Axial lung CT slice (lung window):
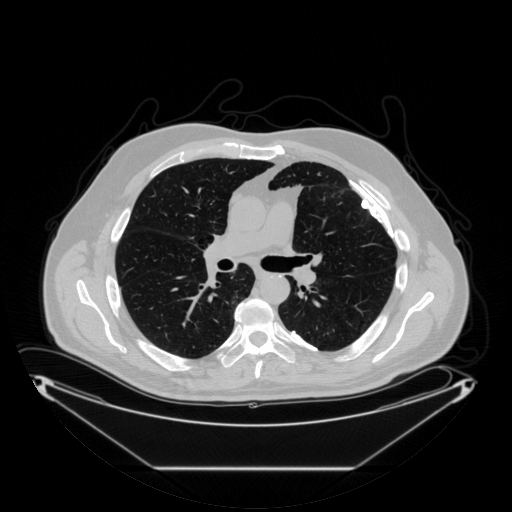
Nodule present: no